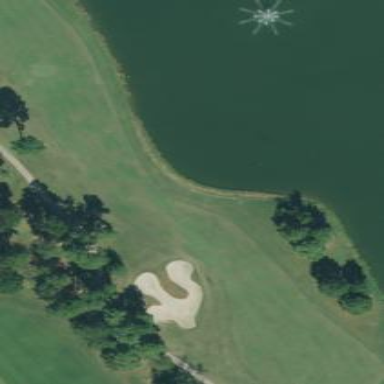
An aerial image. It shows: Grassy area designated as golf fairway.